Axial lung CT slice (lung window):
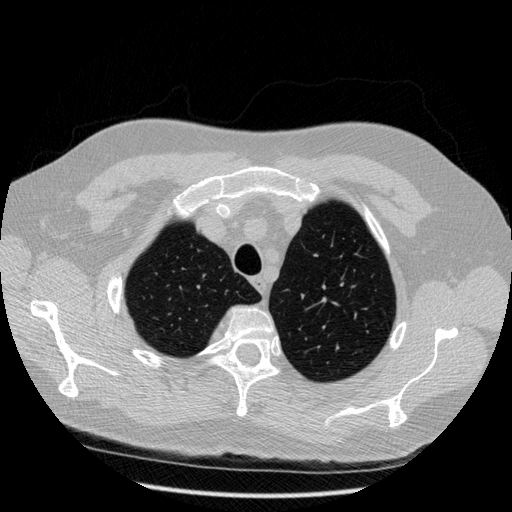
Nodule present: no